Question: I am getting confused trying to find a way to . I am using Selenium 'selenium-2.44.0' and Python 2.7. My ultimate goal is to be able to click in certain areas in the window, but for now I just want to make sure I am able to click at all. I thought that clicking on an area where a link is located is a good idea because then I will be able to verify the click did occur (i.e., I will be taken to another html page).
All the prerequisites are met, I am able to start the browser and access and manipulate various web elements. From what I've found in the Help, one is supposed to use <URL> method to move the mouse cursor into a certain direction. However, . I cannot even verify whether the click occurred. When clicking the Logout link, for instance, in a normal browser session, the logout operation occurs.
'''
...
homeLink = driver.find_element_by_link_text("Home")
homeLink.click() #clicking on the Home button and mouse cursor should? stay here
print homeLink.size, homeLink.location
helpLink = driver.find_element_by_link_text("Help")
print helpLink.size, helpLink.location
action = webdriver.common.action_chains.ActionChains(driver)
action.move_by_offset(150,0) #move 150 pixels to the right to access Help link
action.click()
action.perform()
'''
Here is the screenshot of the area in the web page I am working with.

The size and location of the elements are printed as below:
'''
{'width': 39, 'height': 16} {'y': 47, 'x': 341}
{'width': 30, 'height': 16} {'y': 47, 'x': 457}
'''
The html code behind the page is below, if it's worth looking at.
'''
<a href="/web/">Home</a>
|
<a href="/web/Account/LogOff">Logout</a>
|
<a href="#" onclick="HelpFile.open();">Help</a>
'''
I know that I can access the link by finding an element in many ways, but I am trying to perform a click in a certain location and am using the link element just to verify the click really occurred.
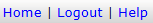
Answer: Assuming there is nothing else going on on your page that would interfere with the click, this should do it:
'''
homeLink = driver.find_element_by_link_text("Home")
homeLink.click() #clicking on the Home button and mouse cursor should? stay here
print homeLink.size, homeLink.location
helpLink = driver.find_element_by_link_text("Help")
print helpLink.size, helpLink.location
action = webdriver.common.action_chains.ActionChains(driver)
action.move_to_element_with_offset(homeLink, 150, 0) #move 150 pixels to the right to access Help link
action.click()
action.perform()
'''
You should use <URL>